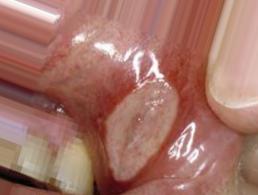
Condition: Mouth Ulcer